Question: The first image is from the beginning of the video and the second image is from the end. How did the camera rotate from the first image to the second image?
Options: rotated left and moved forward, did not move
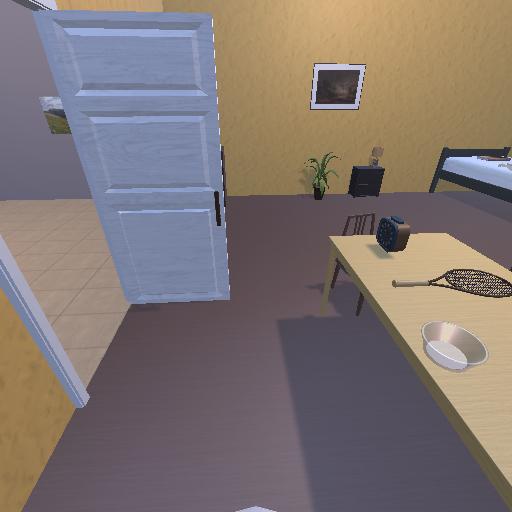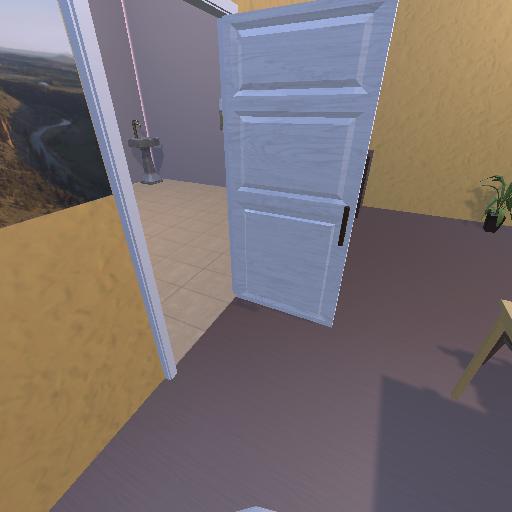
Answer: rotated left and moved forward